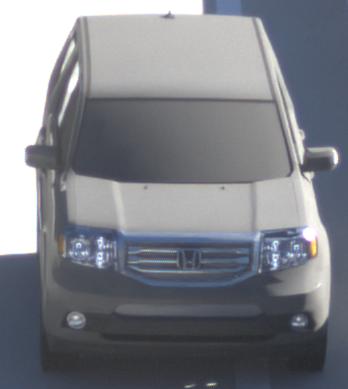
Make: Honda
Model: Pilot
Detailed model: Gen. 2 Facelift
Model produced from: 2012
Model produced until: 2015
Doors: 5
Color: gray
Road condition: dry road
Daytime: morning or afternoon
Contrast: high contrast